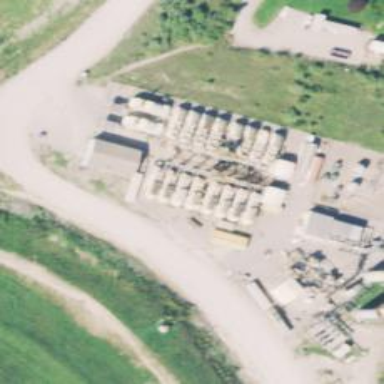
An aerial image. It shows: Generator is pictured.